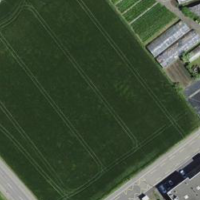
EUNIS habitat code: 25
Species observed at this site:
Senecio vulgaris